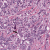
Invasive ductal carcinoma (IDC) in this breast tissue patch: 1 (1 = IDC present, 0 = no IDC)